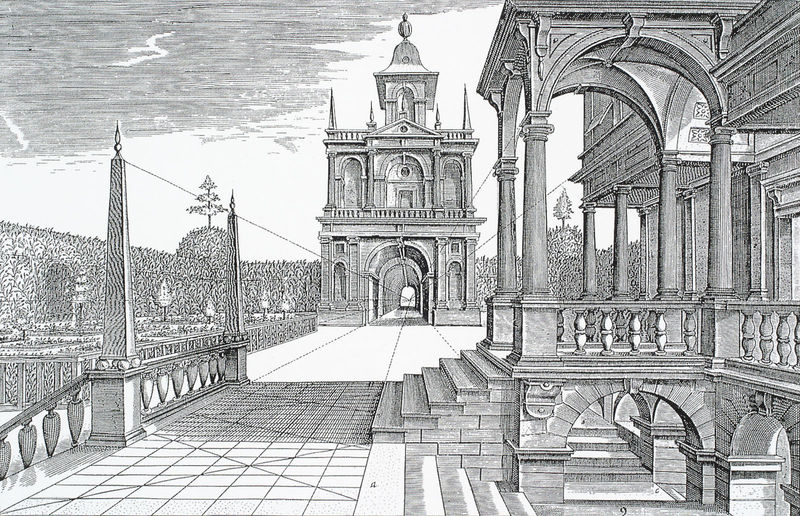
Titel: Perspective
Künstler: Hendrick Hondius
Institution: Lemgo, Weserrenaissance-Museum Schloß Brake
Schlagwörter: baum, himmel, weiß, wolken, schwarz, säule, säulen, tür, zeichnung, haus, architektur, stein, steine, boden, rund, turm, garten, holzschnitt, bogen, perspektive, treppe, treppen, geländer, tor, veranda, palast, palazzo, zentralperspektive, stich, tore, rundbögen, kupferstich, außenansicht, schlossanlage, obelisken, hecken, bogen fantasie